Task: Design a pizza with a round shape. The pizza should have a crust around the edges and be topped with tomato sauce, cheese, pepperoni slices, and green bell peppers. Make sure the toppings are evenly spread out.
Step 8:
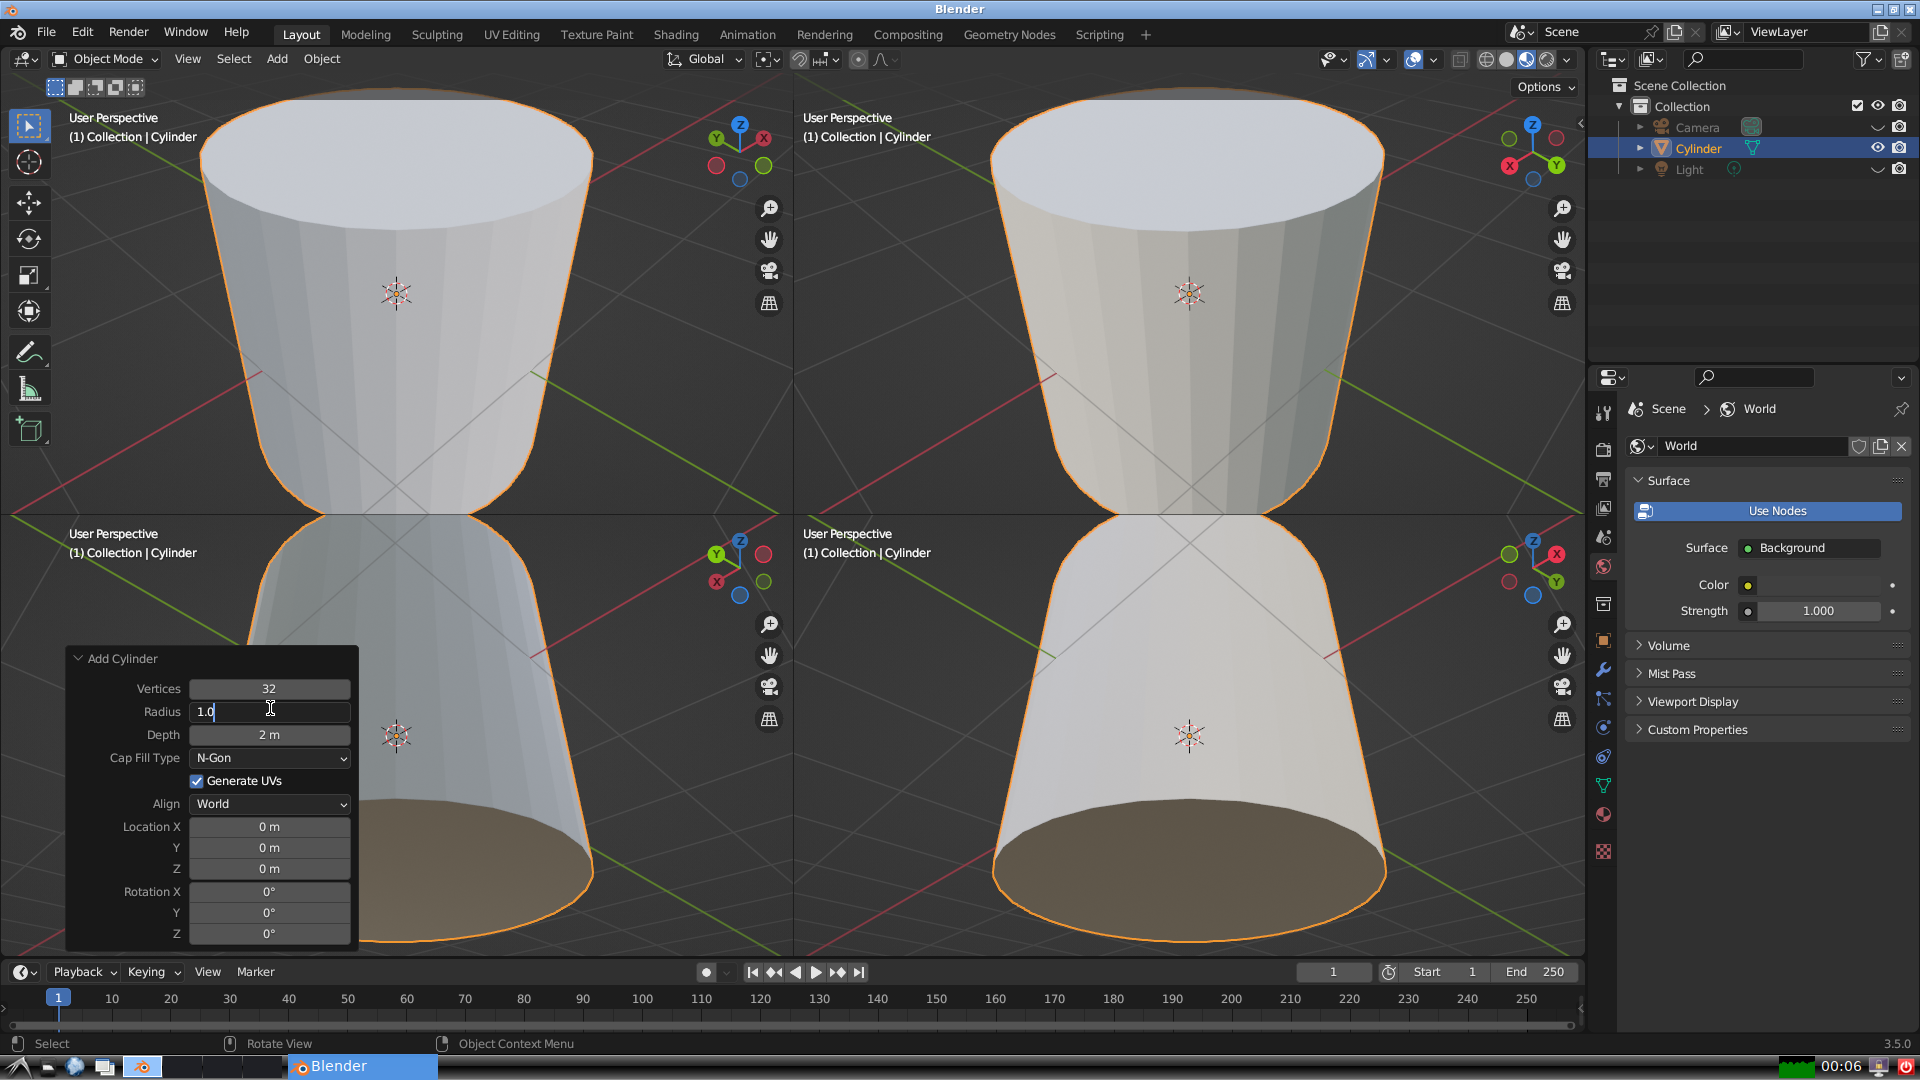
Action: {"key_press": ['Return']}